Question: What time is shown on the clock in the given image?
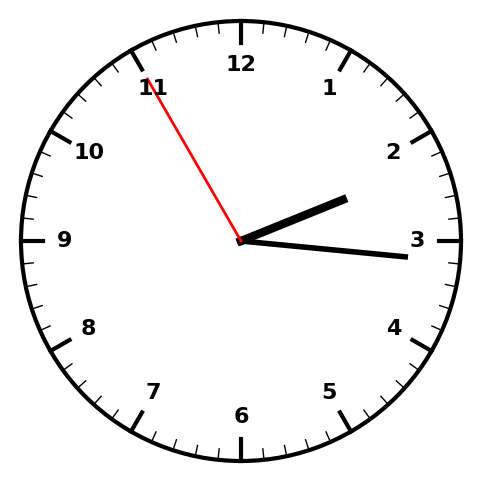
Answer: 02:15:55